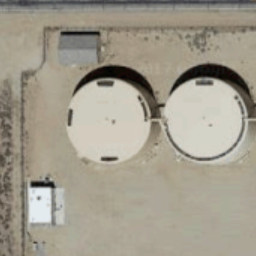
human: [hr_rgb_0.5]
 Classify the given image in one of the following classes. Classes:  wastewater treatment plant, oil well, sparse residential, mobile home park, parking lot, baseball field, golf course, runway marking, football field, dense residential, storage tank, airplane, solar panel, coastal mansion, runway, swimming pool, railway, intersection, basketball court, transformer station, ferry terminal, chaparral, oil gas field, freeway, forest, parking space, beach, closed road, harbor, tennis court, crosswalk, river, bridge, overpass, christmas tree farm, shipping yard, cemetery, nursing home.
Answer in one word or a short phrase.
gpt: storage tank